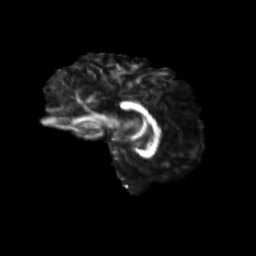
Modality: FA
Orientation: sagittal
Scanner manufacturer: siemens
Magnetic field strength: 3 T
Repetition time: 9.2 s
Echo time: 0.084 s